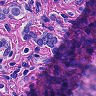
Metastatic tissue present: yes